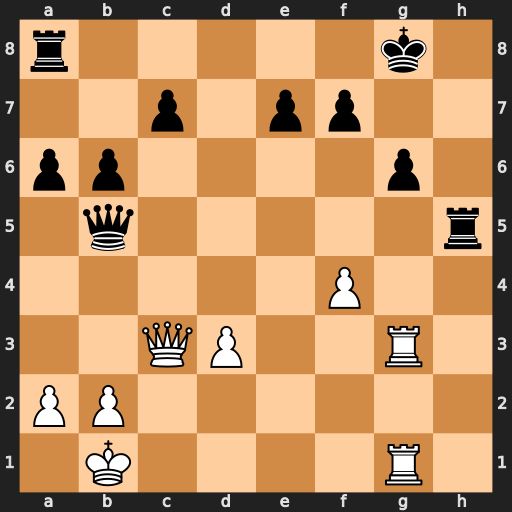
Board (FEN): r5k1/2p1pp2/pp4p1/1q5r/5P2/2QP2R1/PP6/1K4R1
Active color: w
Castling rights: -
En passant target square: -
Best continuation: Rxg6+ fxg6 Rxg6+ Kf7 Qg7+ Ke8 Qg8+ Kd7 Qe6+ Kd8 Rg8+